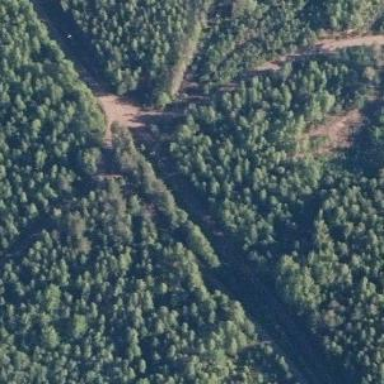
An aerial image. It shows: Track with grade 2 tracktype.